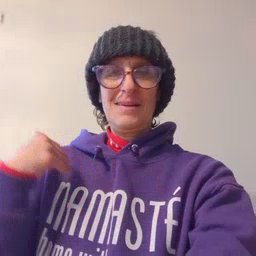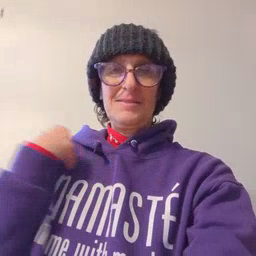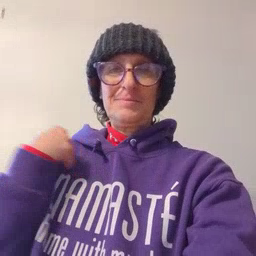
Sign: animal